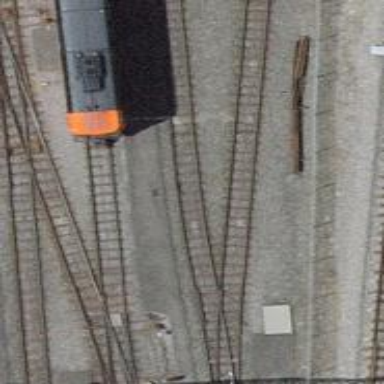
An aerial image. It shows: Narrow-gauge railway in service yard. The railway is electrified with contact line.